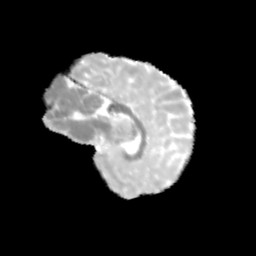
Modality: MD
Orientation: sagittal
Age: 11
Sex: female
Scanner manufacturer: siemens
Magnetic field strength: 3 T
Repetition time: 3.8 s
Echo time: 0.07 s